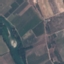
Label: PermanentCrop